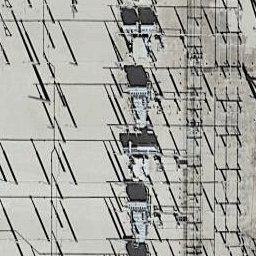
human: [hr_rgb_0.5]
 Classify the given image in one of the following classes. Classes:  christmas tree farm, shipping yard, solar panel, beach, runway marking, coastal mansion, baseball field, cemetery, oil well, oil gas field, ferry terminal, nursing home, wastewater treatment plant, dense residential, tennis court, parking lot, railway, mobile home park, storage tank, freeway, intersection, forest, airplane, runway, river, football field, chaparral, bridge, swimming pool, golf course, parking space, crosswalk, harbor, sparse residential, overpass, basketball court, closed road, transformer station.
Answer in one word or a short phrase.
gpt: transformer station